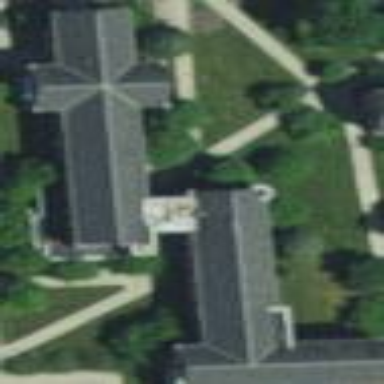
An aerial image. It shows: Dormitory building.